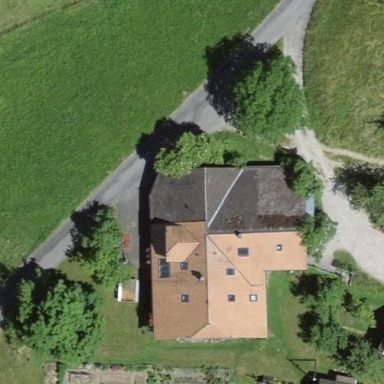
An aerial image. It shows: Farm building.